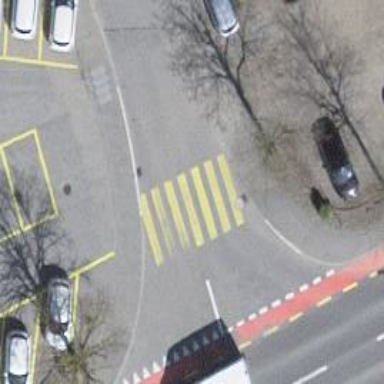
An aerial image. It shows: Uncontrolled zebra crossing with zebra markings.